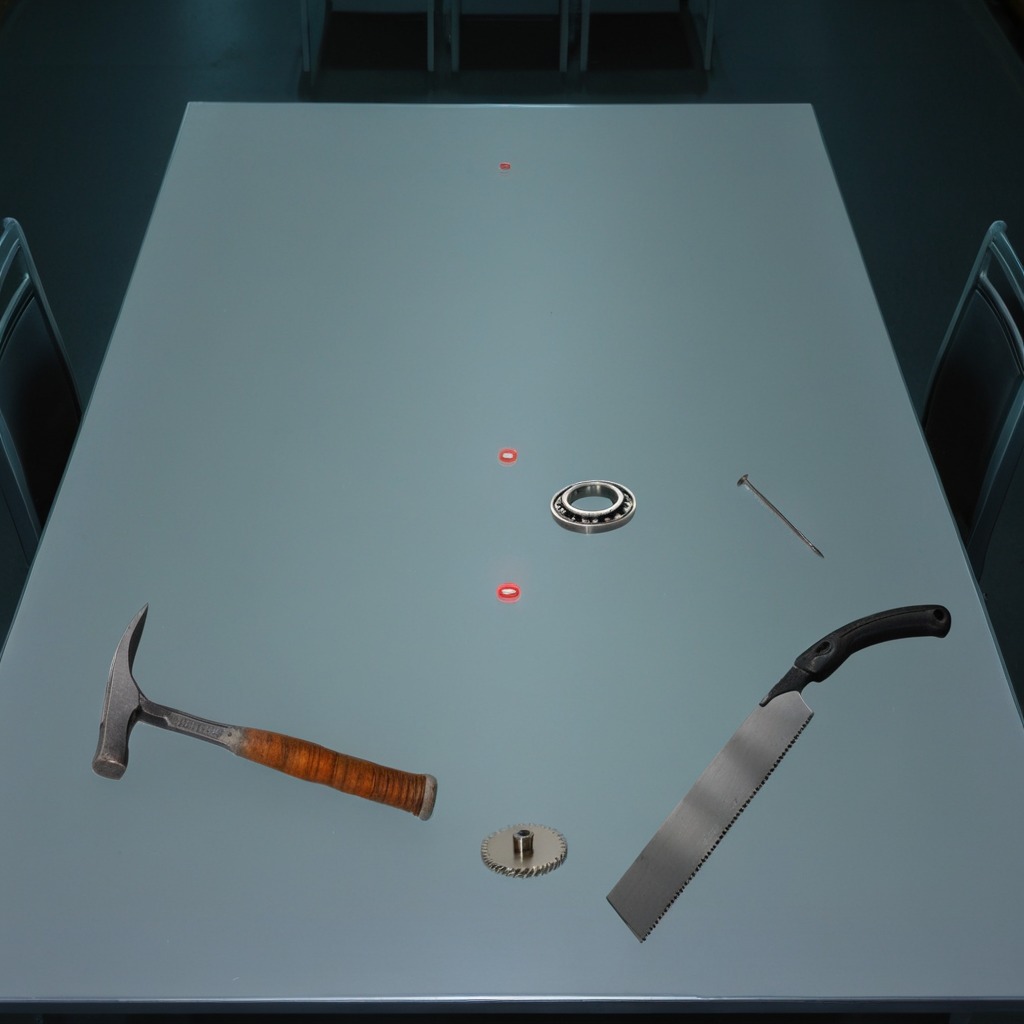
A metal ball bearing, a steel gear with teeth, a hammer, an iron nail, and a handheld metal saw are lying on the table.